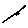
Label: line